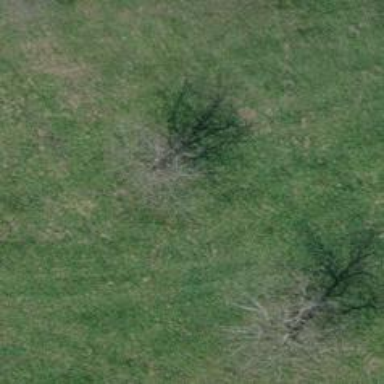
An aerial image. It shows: Single tag "natural: tree."